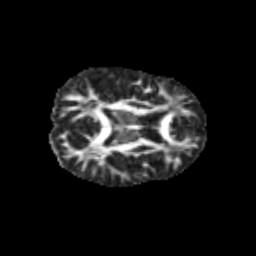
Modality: FA
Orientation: axial
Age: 10
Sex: female
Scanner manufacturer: siemens
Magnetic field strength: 3 T
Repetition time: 3.8 s
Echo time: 0.07 s